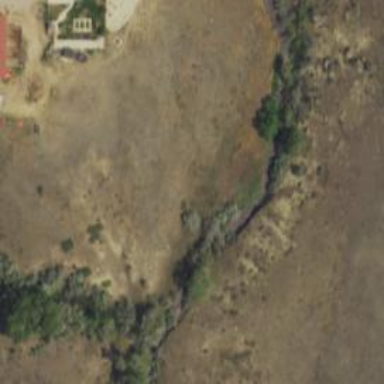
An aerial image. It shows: Irrigation canal used for providing water to the land.